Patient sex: F
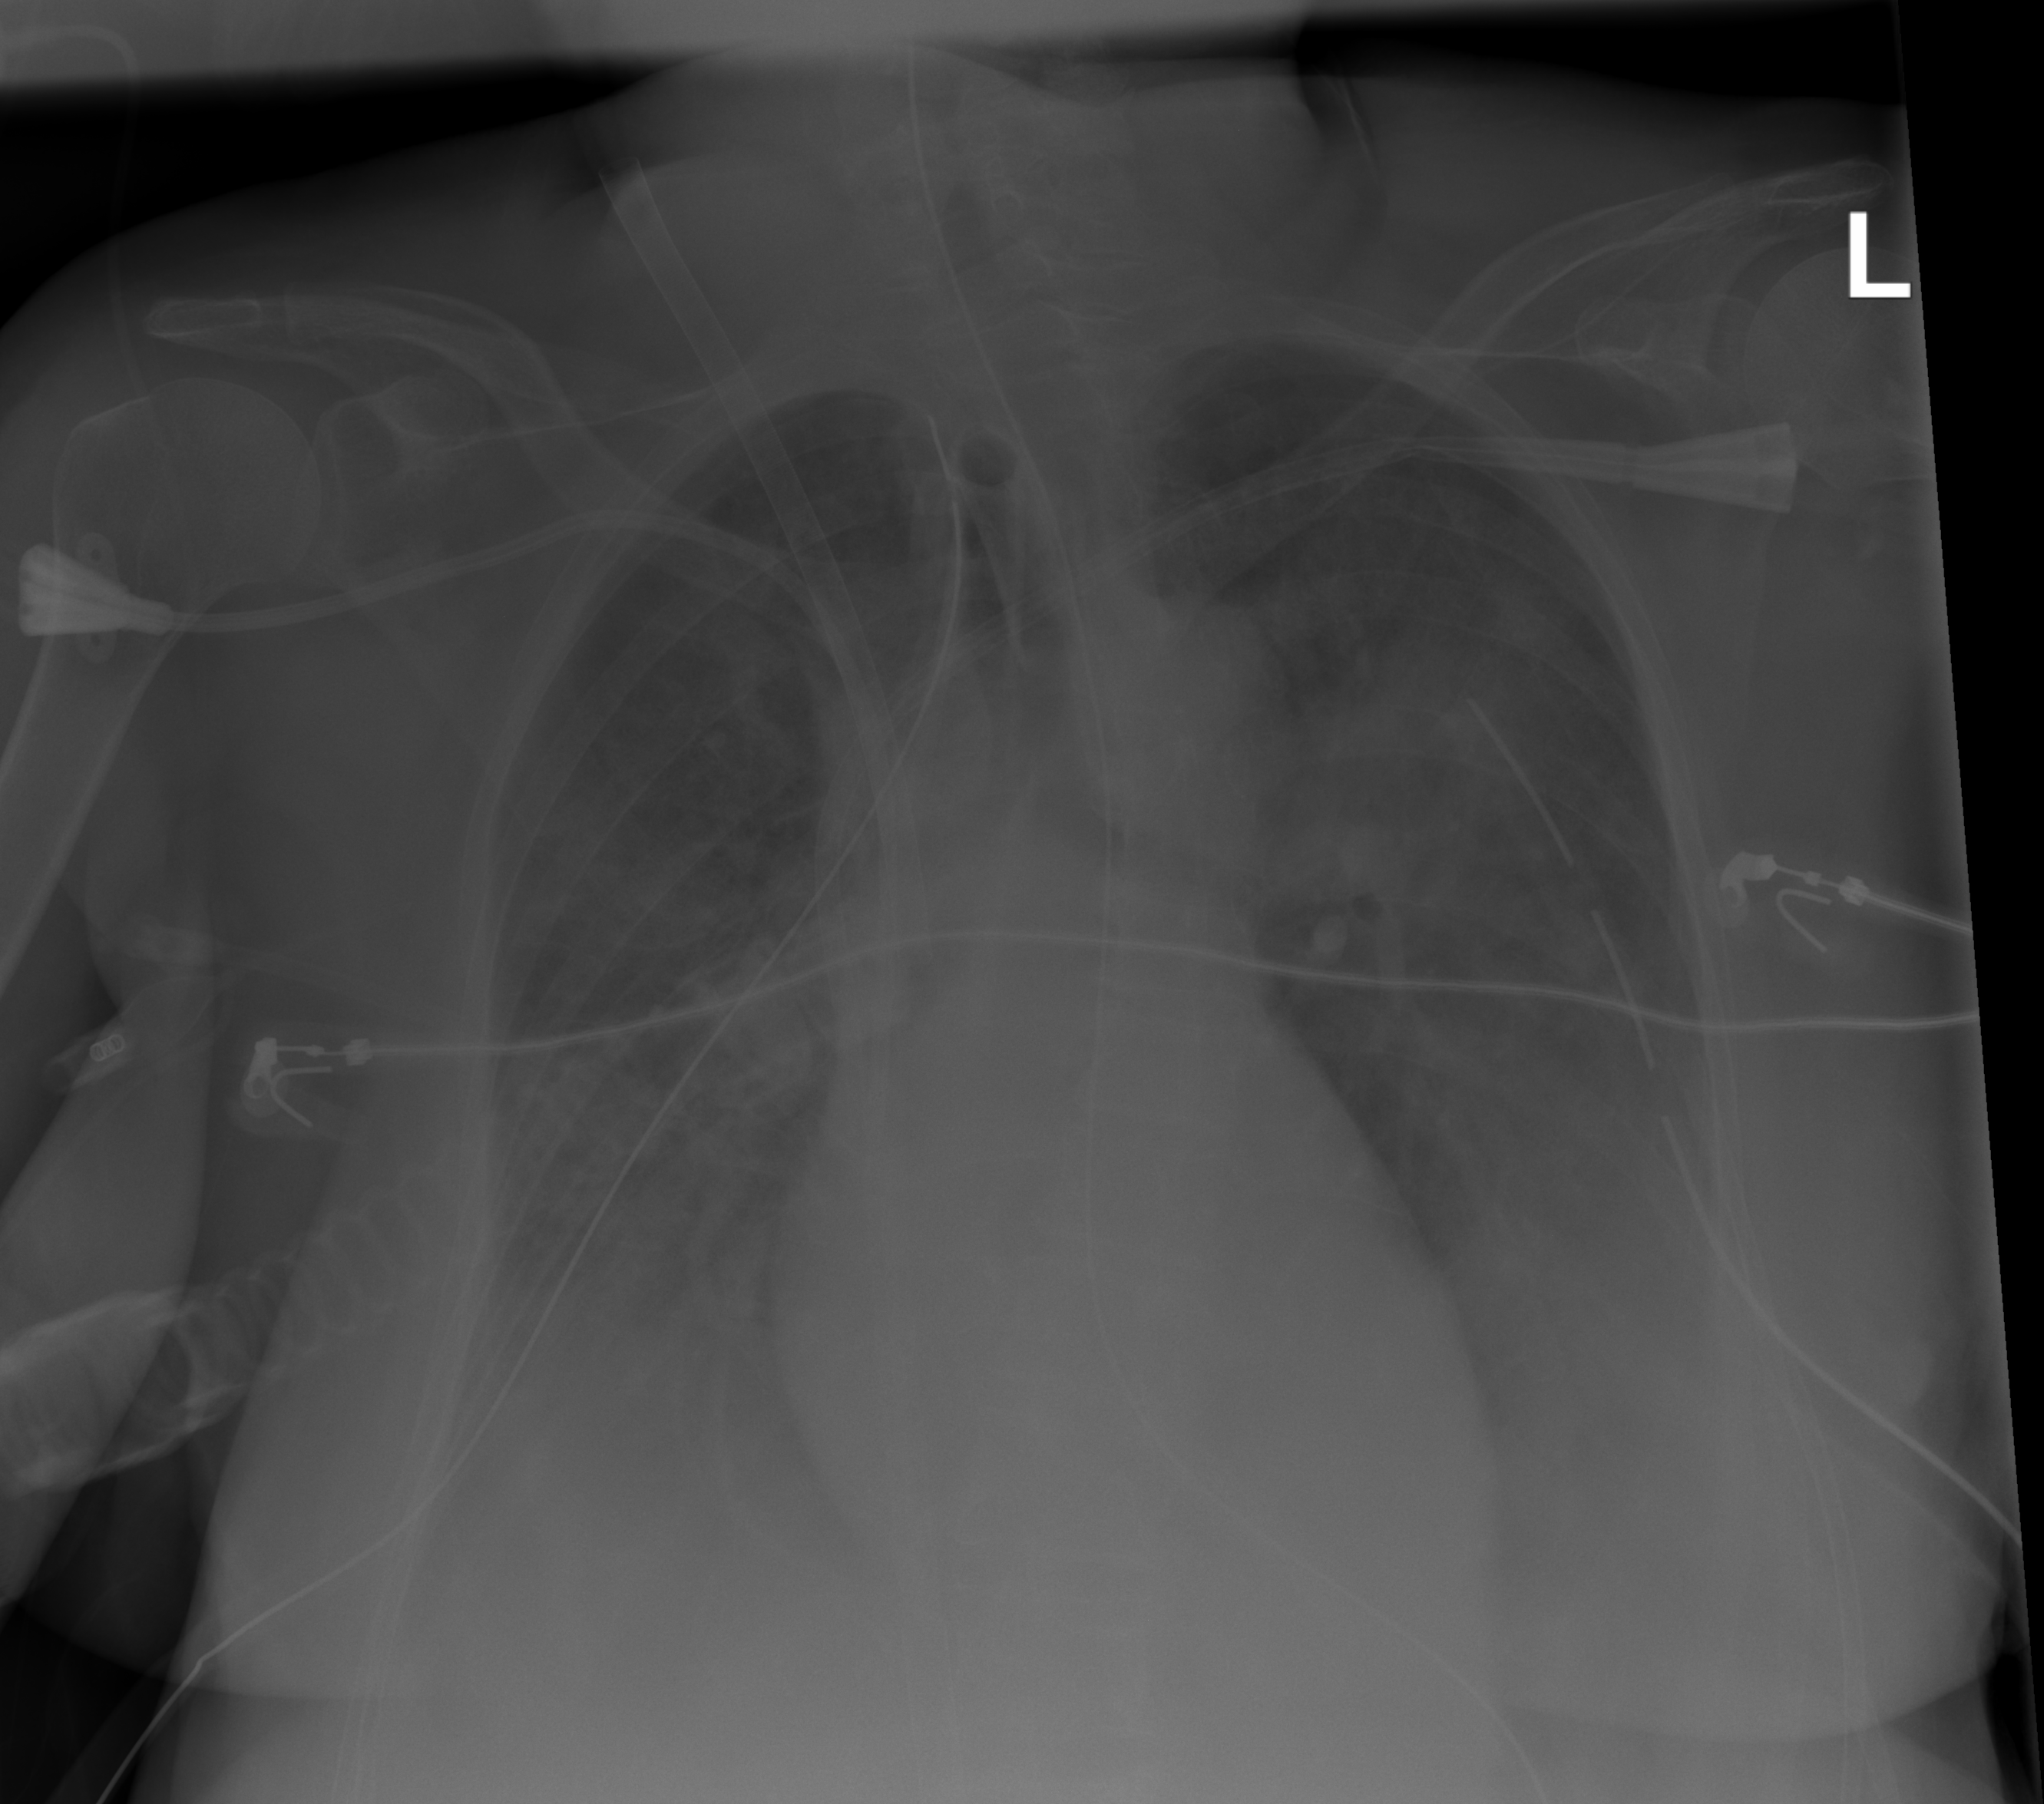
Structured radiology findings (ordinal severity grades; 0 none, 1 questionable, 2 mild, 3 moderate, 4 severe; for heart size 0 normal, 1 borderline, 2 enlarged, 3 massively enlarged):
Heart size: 1
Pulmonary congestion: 2
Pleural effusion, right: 2
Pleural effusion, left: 1
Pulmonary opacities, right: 2
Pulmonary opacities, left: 2
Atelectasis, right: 2
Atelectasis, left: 2